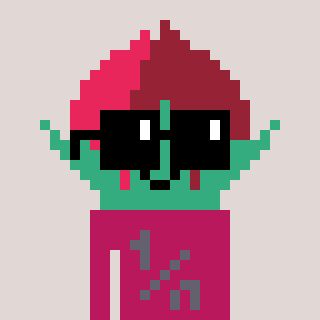
a pixel art character with square black sunglasses, a rosebud-shaped head and a darkpink-colored body on a warm background